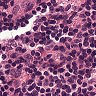
Metastatic tissue present: no